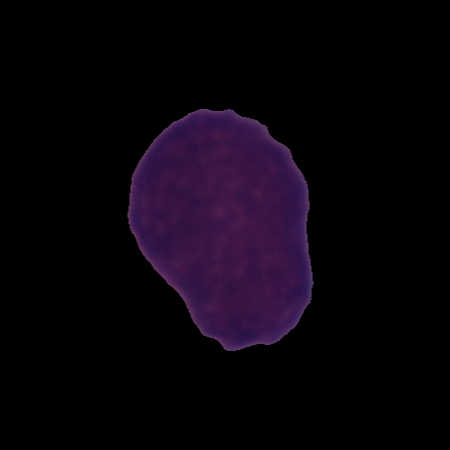
Label: cancer